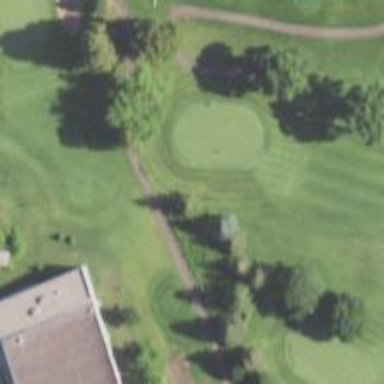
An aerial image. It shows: View of golf hole.